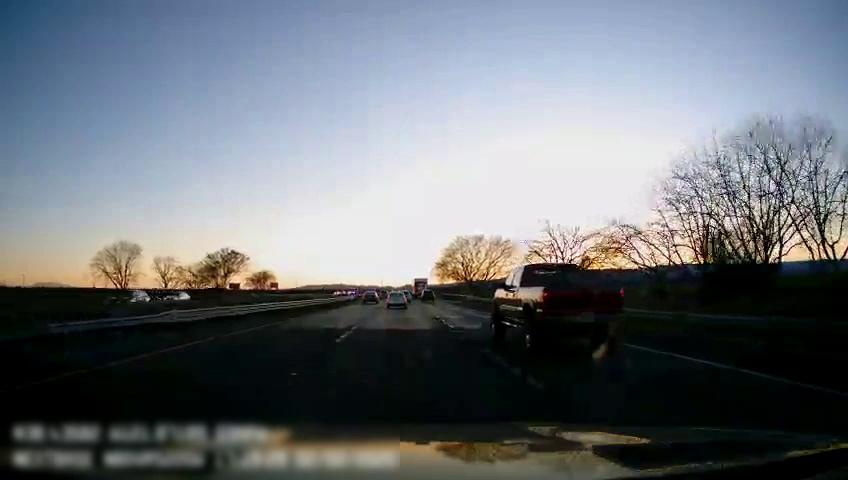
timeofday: Dusk/Dawn/Twilight
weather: Sunny
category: Drivable Space
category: Vehicles | Car
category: Vehicles | Car
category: Vehicles | Truck
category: Vehicles | SUV
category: Vehicles | Truck
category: Vehicles | Car
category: Vehicles | SUV
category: Vehicles | Car
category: Lanes | Current Lane
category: Lanes | Alternate Lane
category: Lanes | Alternate Lane
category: Lanes | Alternate Lane